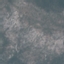
Land use / land cover: HerbaceousVegetation